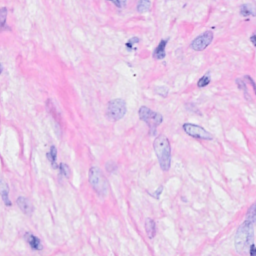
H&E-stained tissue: Breast